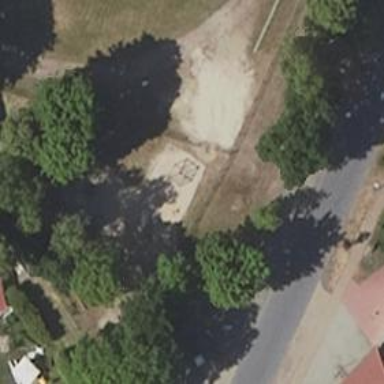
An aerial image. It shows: Playground featuring climbing frame.